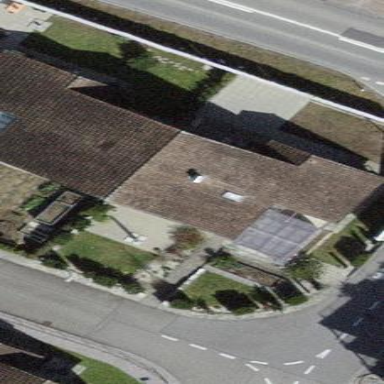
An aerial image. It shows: Building with tiled roof.